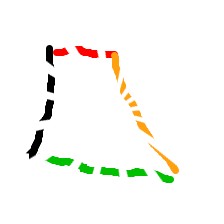
Shape: trapezoid